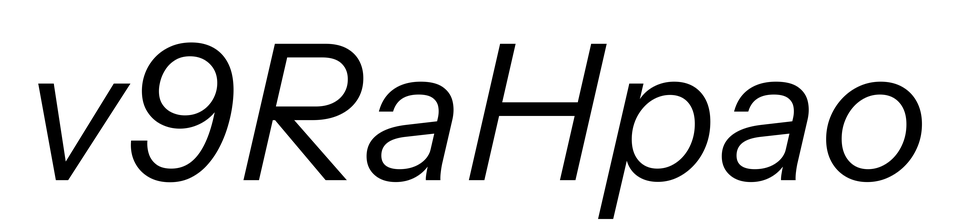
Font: InstrumentSans-Italic_Italic